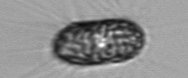
Label: Corethron_hystrix